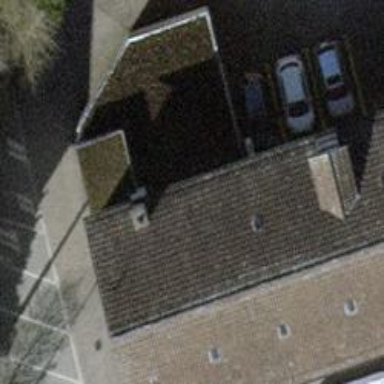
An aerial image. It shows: Commercial building with gabled roof made of roof tiles. The roof is oriented along with color of lightslategray.